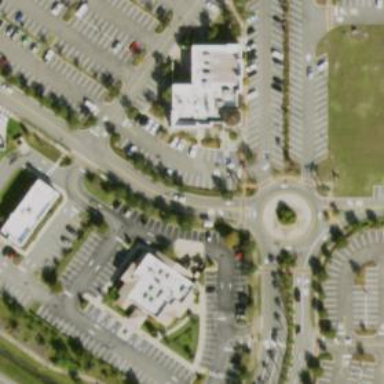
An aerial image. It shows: Service road that intersects roundabout.